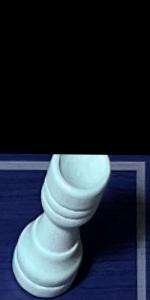
Label: Rook_White